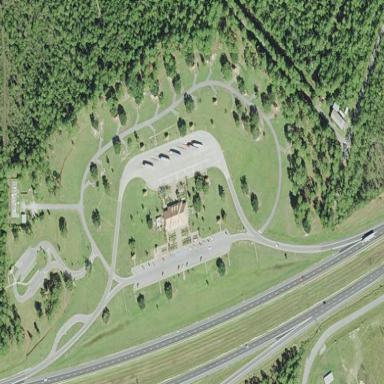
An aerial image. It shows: Rest area along the road.